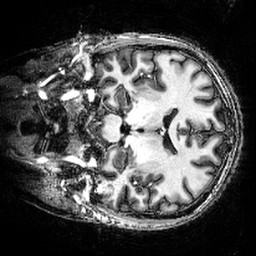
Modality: T1w
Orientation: coronal
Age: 49
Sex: female
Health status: healthy
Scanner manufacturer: siemens
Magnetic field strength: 9.4 T
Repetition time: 6 s
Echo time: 0.0023 s